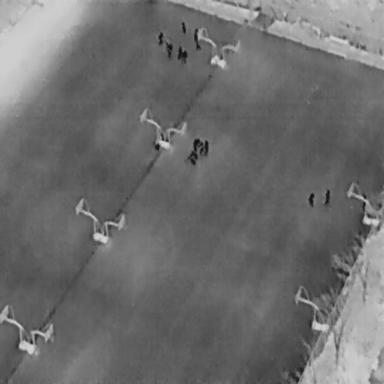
There are 14 People in the infrared image.